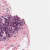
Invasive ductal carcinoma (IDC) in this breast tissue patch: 0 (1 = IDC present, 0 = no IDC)